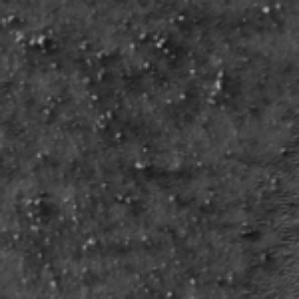
Label: frost